Question: I want to extract data from UIImage and do something with that data.
I found an memory issue while extracting the data from the UIImage.
To isolate the issue i created a new project with just a method that extract data from UIImage.
'''
-(void)runMemoryValidation:(NSArray*)images {
for ( int i=0; i<images.count; i++) {
@autoreleasepool {
NSString* imageName = [images objectAtIndex:i];
UIImage* image = [UIImage imageNamed:imageName];
NSUInteger width = 500;//CGImageGetWidth(image.CGImage);
NSUInteger height = 500;//CGImageGetHeight(image.CGImage);
//Ref<IntMatrix> matrix(new IntMatrix(width,height));
CGColorSpaceRef colorSpace = CGColorSpaceCreateDeviceRGB();
unsigned char *data = (unsigned char*) calloc(height * width * 4, sizeof(unsigned char));
NSUInteger bytesPerPixel = 4;
NSUInteger bytesPerRow = bytesPerPixel * width;
NSUInteger bitsPerComponent = 8;
CGContextRef context = CGBitmapContextCreate(data, width, height,
bitsPerComponent, bytesPerRow, colorSpace,
kCGImageAlphaPremultipliedLast | kCGBitmapByteOrder32Big);
CGColorSpaceRelease(colorSpace);
CGContextDrawImage(context, CGRectMake(0, 0, width, height), image.CGImage);
CGContextRelease(context);
free(data);
}
}
}
'''
I'm sending this method 100 file names and for each loop i load the image and extract the data.
Attached a screenshot, you can see the memory getting higher very quickly and doesn't get released after the for loop finish

What am i doing wrong ?
Thanks!
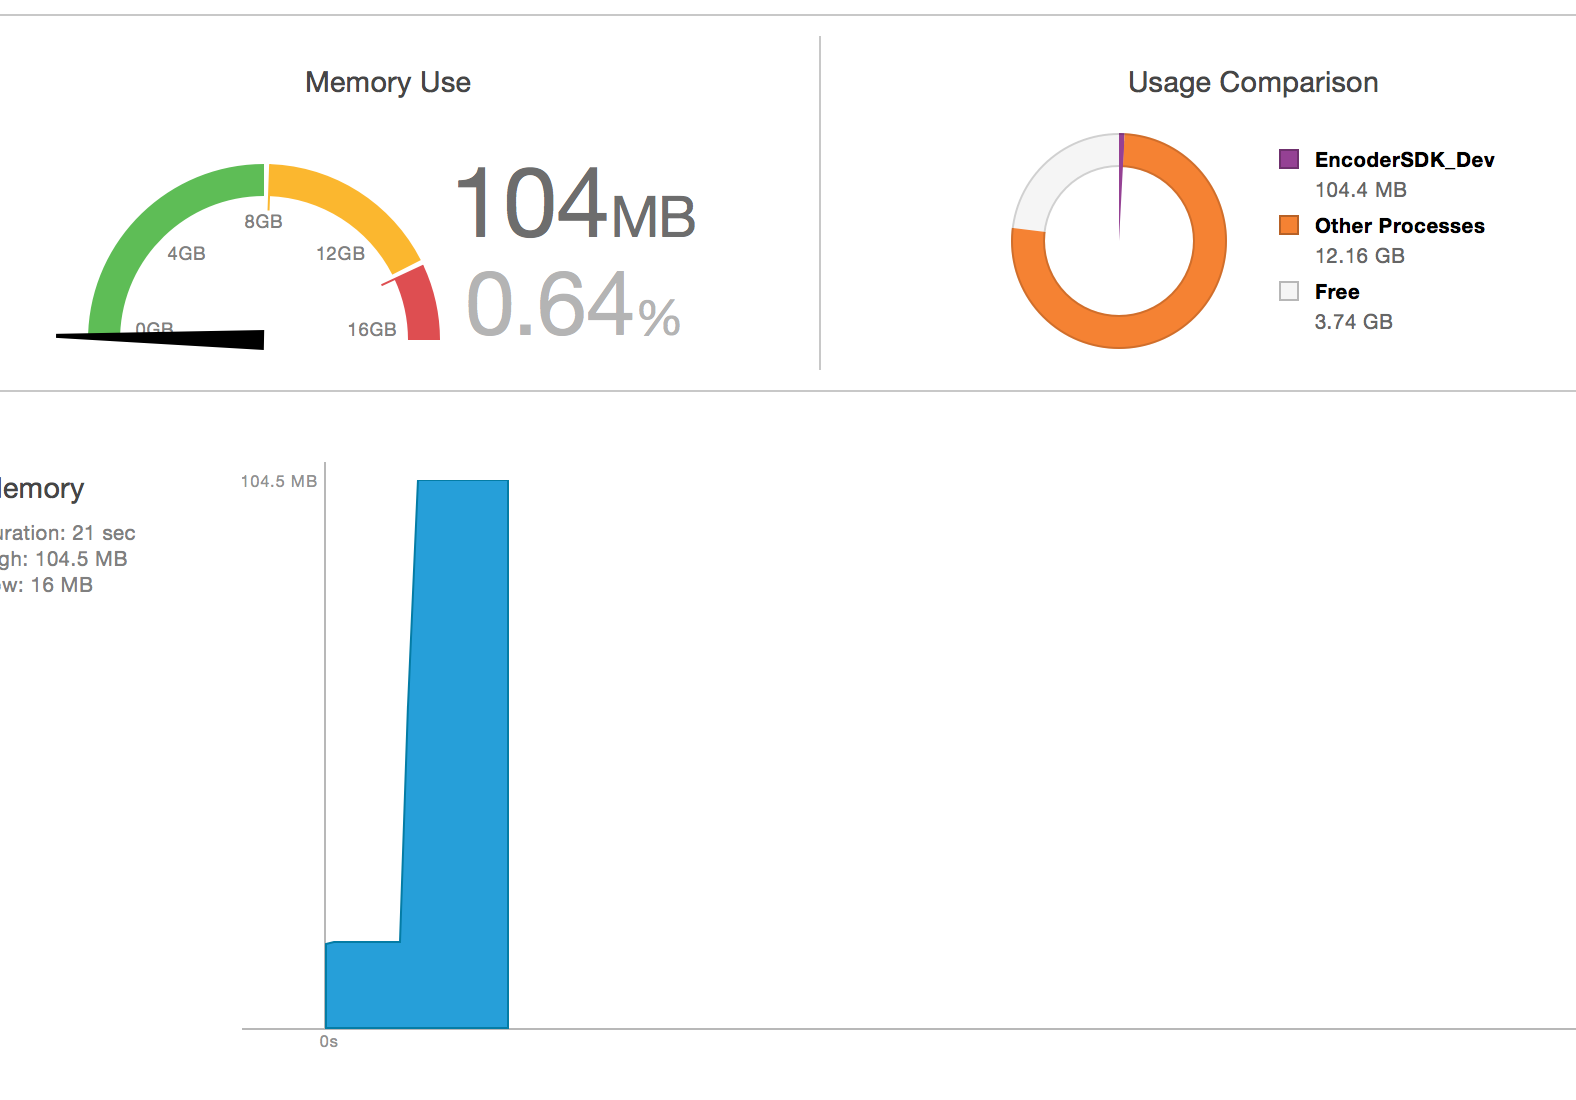
Answer: You are not doing anything wrong related to memory management in this code. As @picciano said in his comment '+imageNamed:' method caches the images it loads, therefore use '+imageWithContentsOfFile:' method which doesn't. Also do your measures on an actual device, since there's a differece in memory usage, pressure, etc. when testing on the simulator.